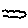
Label: cloud